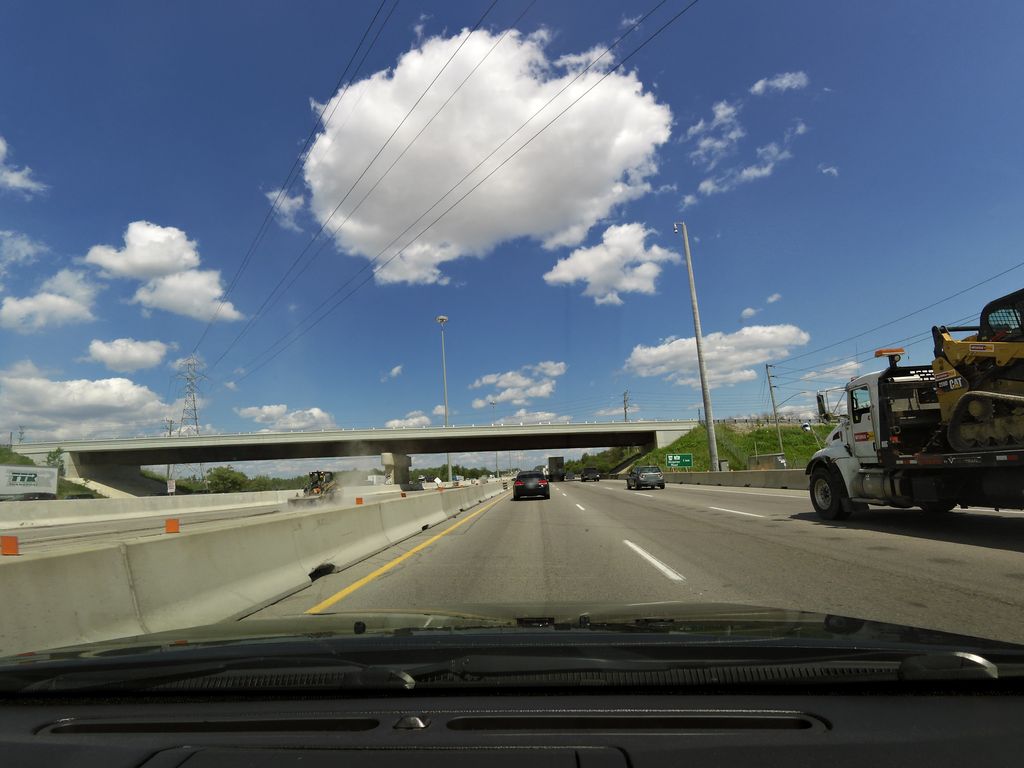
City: kitchener-waterloo